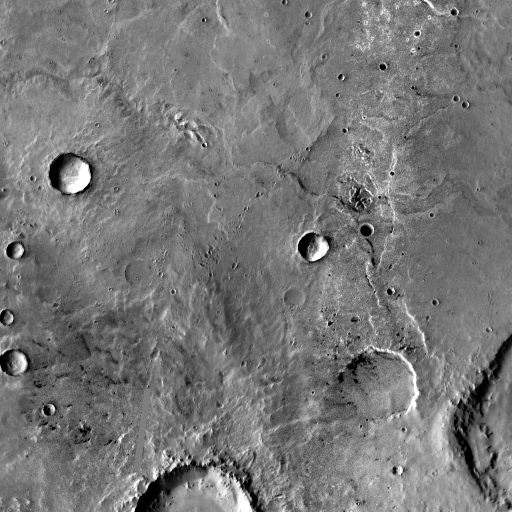
Crater classes present: Background, Other, Layered, Buried, Secondary